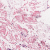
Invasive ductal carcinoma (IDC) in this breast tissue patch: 0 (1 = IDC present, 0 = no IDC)